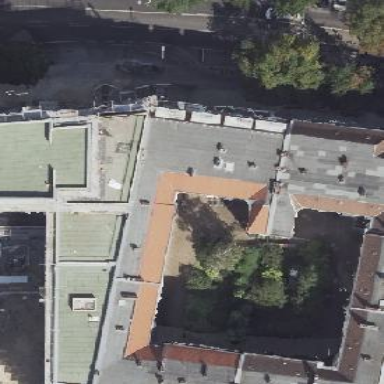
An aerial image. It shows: Saltbox-shaped roof distinguishes these apartments.